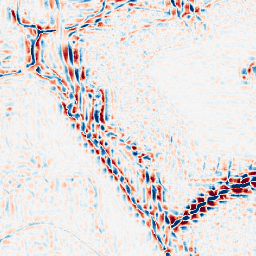
Category: wavelet
Decomposition family: wavelet_reverse_biorthogonal
Decomposition parameters: wavelet: rbio4.4
level: 3
Upsampling method: sinc_hamming
Upsampling parameters: scale: 2
kernel_size: 16
Upsampling scale: 2